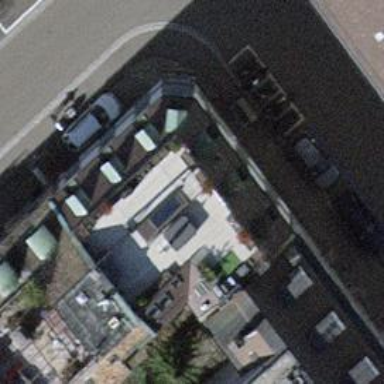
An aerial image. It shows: Image showing building with apartments.